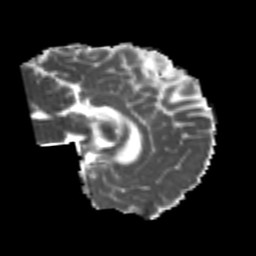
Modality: MD
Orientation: sagittal
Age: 20
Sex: male
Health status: healthy
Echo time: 0.074 s